Here is the wavelet time-frequency representation (scalogram) of a rolling-element bearing's vibration measurement. What is the most likely bearing condition (normal, inner_race, outer_race, ball)?
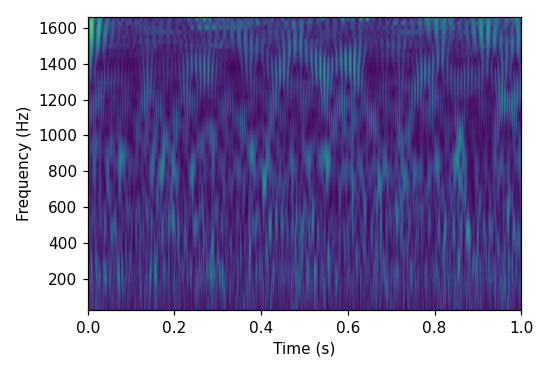
Answer: normal